Field crop: tomato
Growth stage: 2
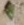
Species: solanum